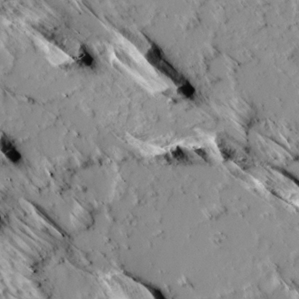
Label: non_frost